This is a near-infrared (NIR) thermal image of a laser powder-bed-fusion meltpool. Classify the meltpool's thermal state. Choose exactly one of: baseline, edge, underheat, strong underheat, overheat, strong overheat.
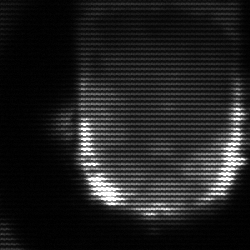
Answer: baseline